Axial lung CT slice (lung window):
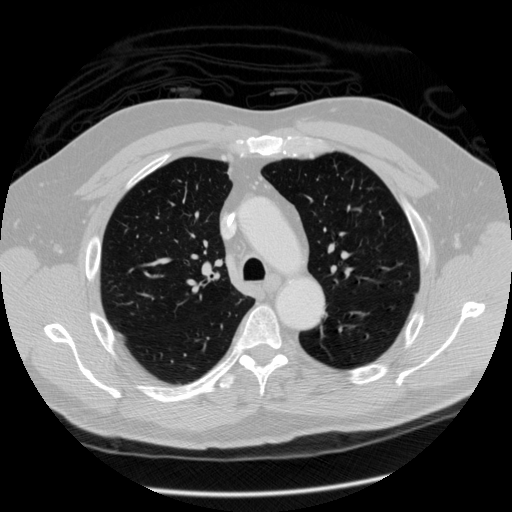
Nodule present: no